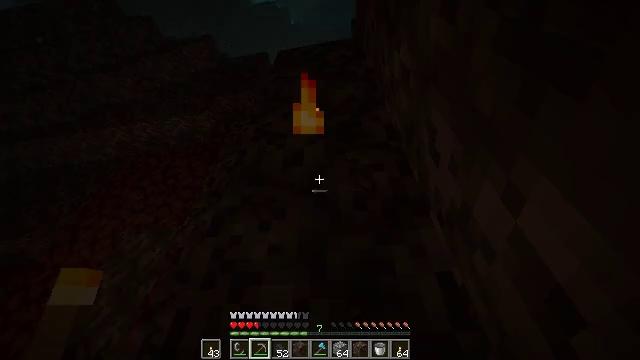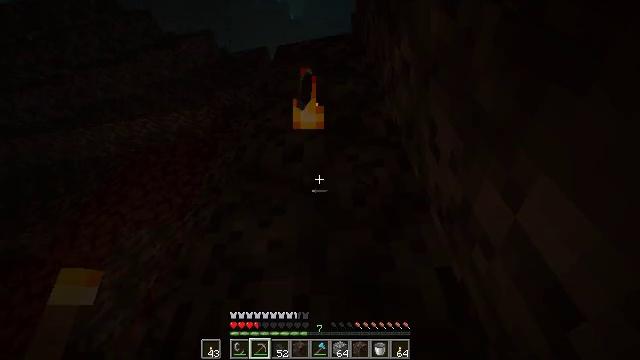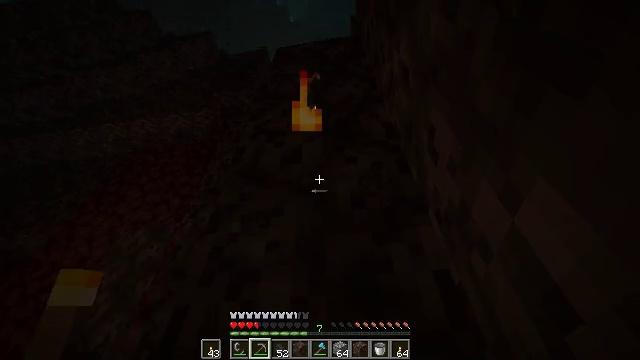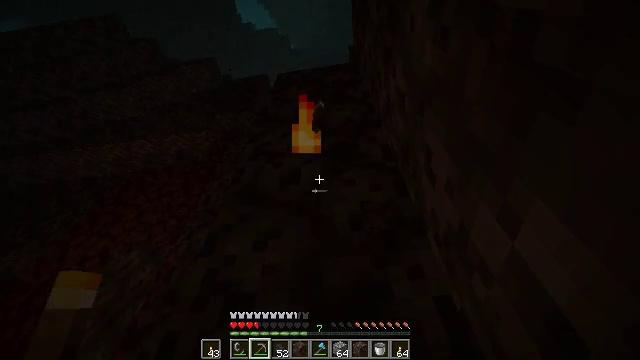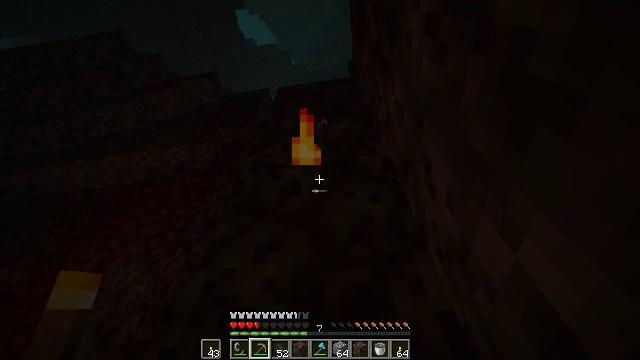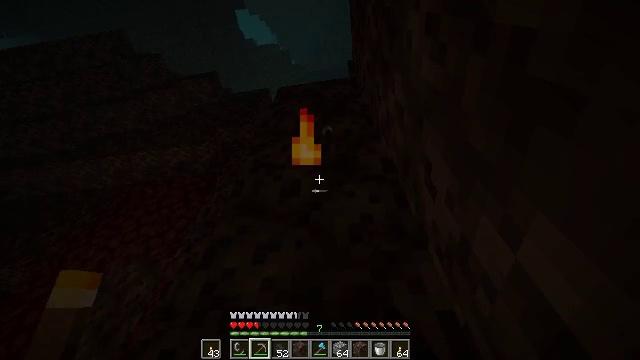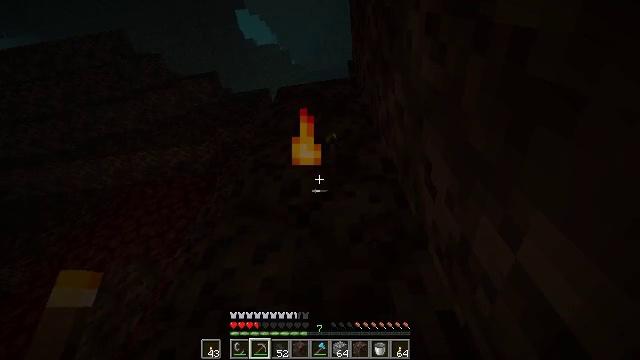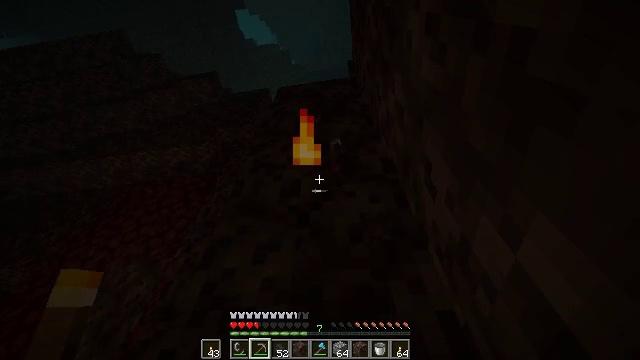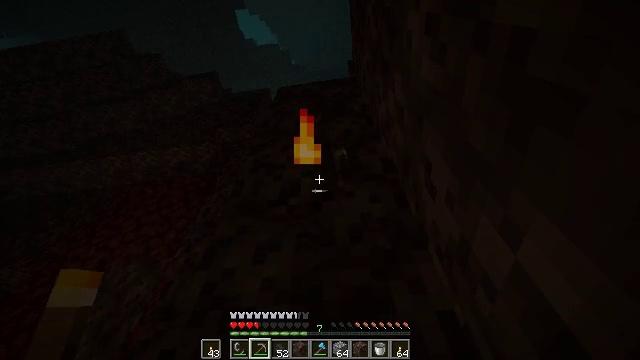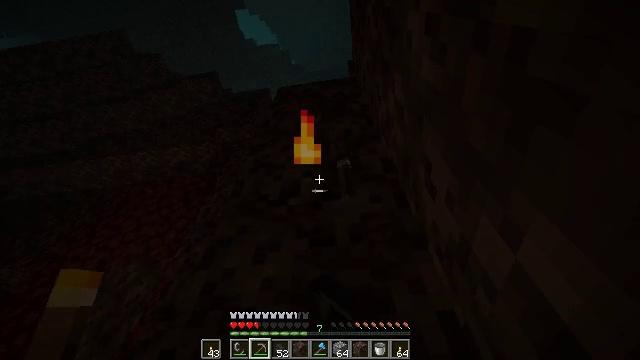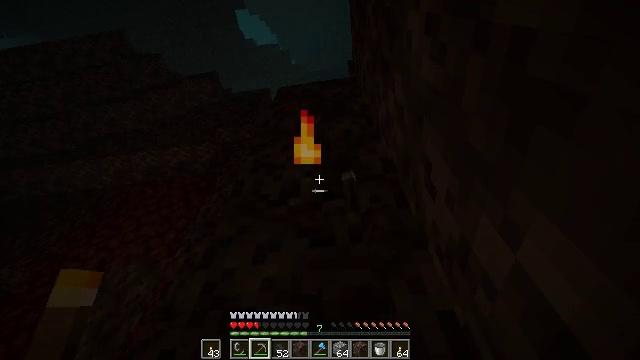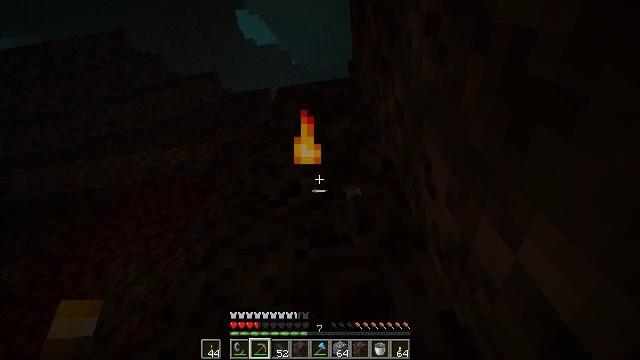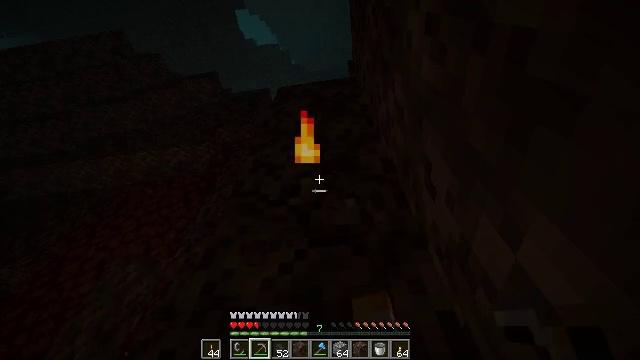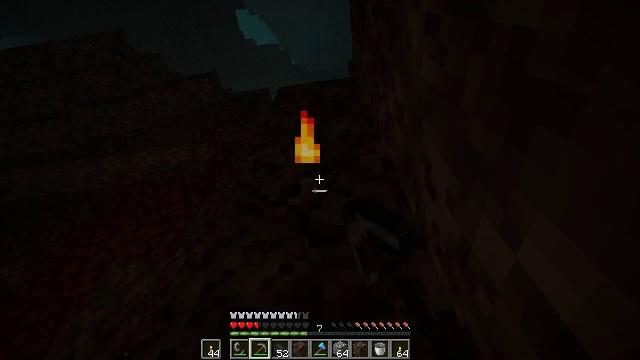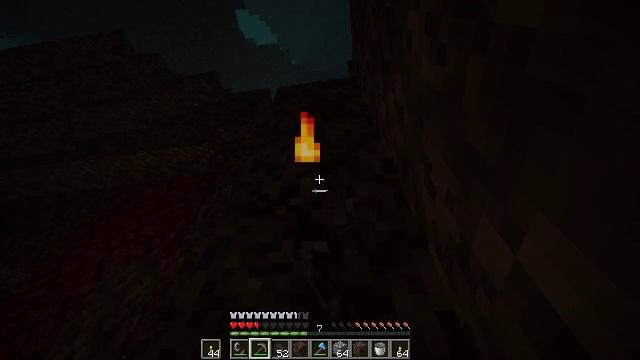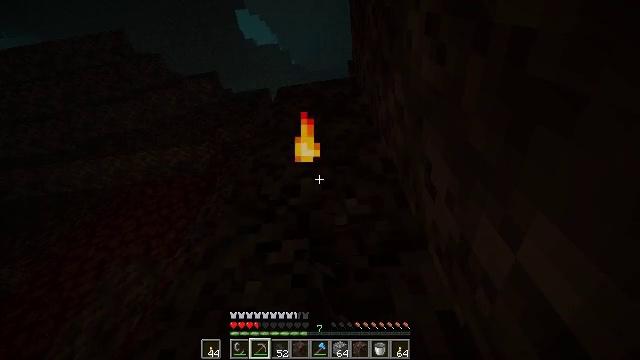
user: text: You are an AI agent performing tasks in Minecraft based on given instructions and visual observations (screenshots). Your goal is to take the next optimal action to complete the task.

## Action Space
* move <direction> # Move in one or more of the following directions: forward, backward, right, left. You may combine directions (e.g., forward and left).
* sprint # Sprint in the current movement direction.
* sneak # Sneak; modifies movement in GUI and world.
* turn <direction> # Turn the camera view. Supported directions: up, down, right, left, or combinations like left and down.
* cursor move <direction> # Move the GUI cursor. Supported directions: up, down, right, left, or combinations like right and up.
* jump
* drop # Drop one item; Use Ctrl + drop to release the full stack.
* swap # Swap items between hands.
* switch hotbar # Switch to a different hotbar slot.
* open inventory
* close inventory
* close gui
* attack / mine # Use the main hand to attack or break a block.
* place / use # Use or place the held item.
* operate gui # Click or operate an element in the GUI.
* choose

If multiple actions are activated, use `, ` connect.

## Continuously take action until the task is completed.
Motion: motion action
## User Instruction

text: Mine the soul sand in the Nether.
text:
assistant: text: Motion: no_op
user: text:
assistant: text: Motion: no_op
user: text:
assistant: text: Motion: turn up
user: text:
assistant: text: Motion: turn up, attack / mine
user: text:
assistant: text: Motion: attack / mine
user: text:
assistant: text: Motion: attack / mine
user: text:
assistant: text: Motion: attack / mine
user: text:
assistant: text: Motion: attack / mine
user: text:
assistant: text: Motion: attack / mine
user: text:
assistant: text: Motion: attack / mine
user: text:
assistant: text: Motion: attack / mine
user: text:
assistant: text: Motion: attack / mine
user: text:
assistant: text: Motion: attack / mine
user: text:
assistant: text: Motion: attack / mine
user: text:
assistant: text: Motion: attack / mine
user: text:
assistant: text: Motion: attack / mine
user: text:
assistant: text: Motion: attack / mine
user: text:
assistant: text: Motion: attack / mine
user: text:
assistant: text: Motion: attack / mine
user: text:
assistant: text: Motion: attack / mine
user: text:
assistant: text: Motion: attack / mine
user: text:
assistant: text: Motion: attack / mine
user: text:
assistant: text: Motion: turn up, attack / mine
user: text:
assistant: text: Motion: turn up, attack / mine
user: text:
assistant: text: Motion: turn up, attack / mine
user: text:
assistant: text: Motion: turn up, attack / mine
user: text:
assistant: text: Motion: attack / mine
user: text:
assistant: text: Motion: attack / mine
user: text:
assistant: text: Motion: attack / mine
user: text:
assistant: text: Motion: attack / mine